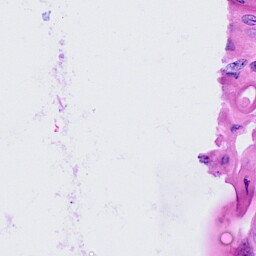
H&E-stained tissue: Cervix